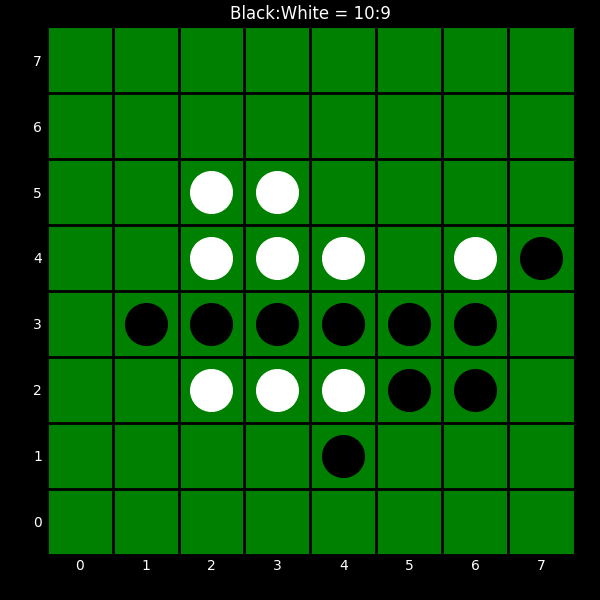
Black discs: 10
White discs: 9